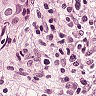
Metastatic tissue present: yes